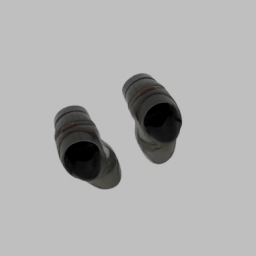
Label: people